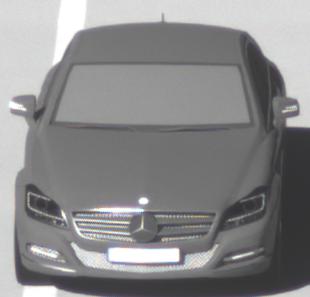
Make: Mercedes-Benz
Model: CLS Coupé 350
Detailed model: CLS-Class (218) Coupé
Model produced from: 2011/01
Model produced until: 2014/07
Doors: 4
Color: gray
Road condition: dry road
Daytime: morning or afternoon
Contrast: high contrast